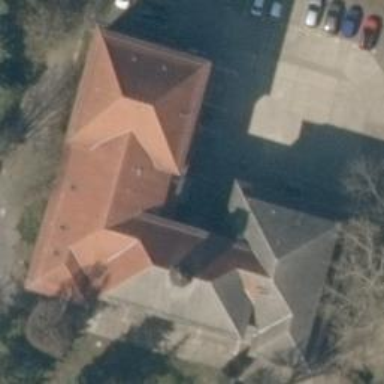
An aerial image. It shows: Community center that serves as club home within building.